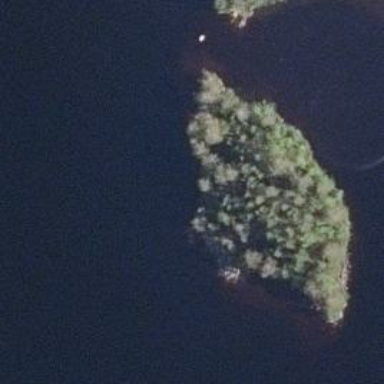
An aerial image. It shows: Islet.